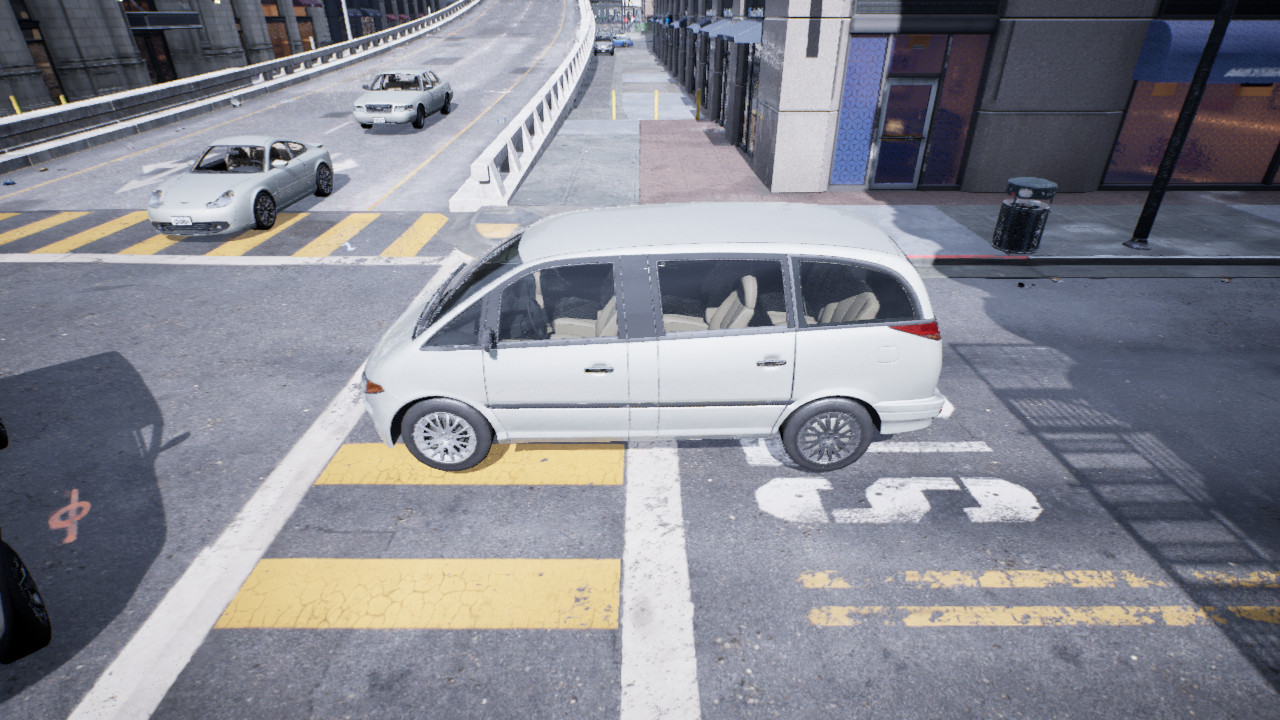
Venue: residential
Lighting: overcast
Vehicle rig: minivan